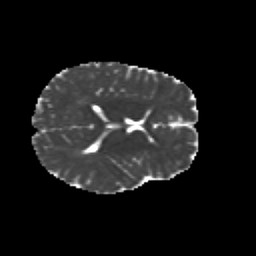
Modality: MD
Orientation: axial
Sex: male
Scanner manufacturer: siemens
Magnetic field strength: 3 T
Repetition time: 5 s
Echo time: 0.071 s